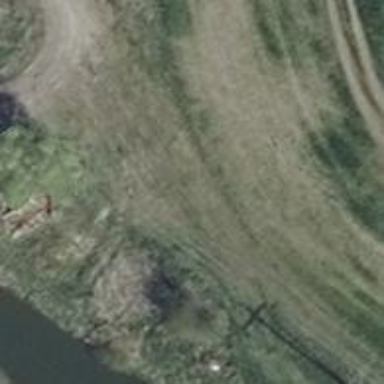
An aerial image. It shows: Grass track with grade5 tracktype.